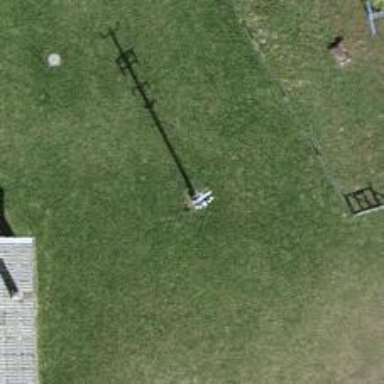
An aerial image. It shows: Distribution transformer attached to power pole.